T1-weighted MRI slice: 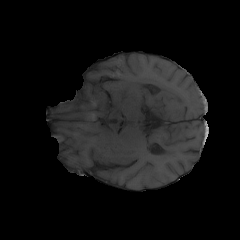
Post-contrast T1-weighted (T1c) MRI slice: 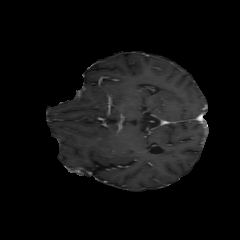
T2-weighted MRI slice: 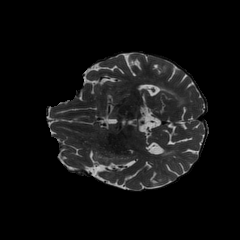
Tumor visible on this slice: no